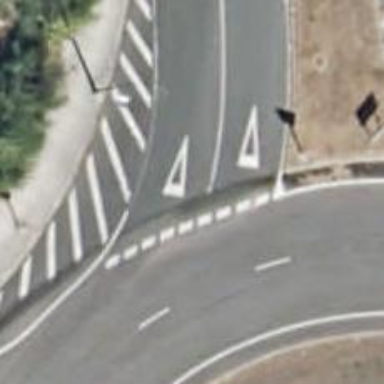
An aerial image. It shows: Road with "give way" sign.